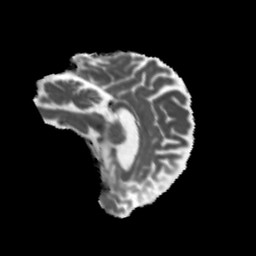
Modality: MD
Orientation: sagittal
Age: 69
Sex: female
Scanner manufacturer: siemens
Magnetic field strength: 3 T
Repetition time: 5.47 s
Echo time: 0.0854 s